Question: I have hundreds of csv files in one folder, having 9 columns ,wherein i want to delete last 8 columns and 1st row from all the files.
file looks like this
Also I am not sure if I can overwrite the the same file which is edited. For now i am considering that it is possible.
And if overwriting is not possible then it should save with same file name may be in different directory
Please suggest
Any help appreciated.
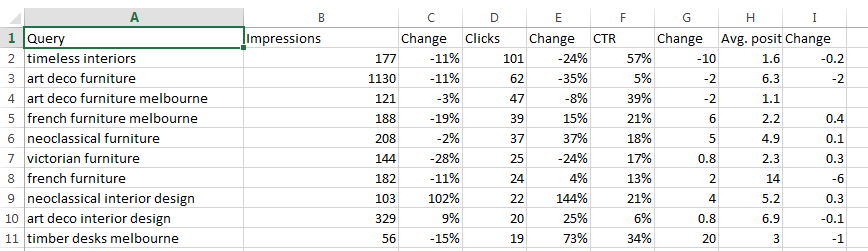
Answer: This code assumes you've put the batch file in the same directory as the csv files.
'''
@echo off
for /f %%A in ('dir /b *.csv') do (
for /f "skip=1 tokens=1,2* delims=," %%B in (%%A) do (
echo %%B>>newdata.csv
)
copy /y newdata.csv %%A
del newdata.csv
)
'''
And this code makes no assumptions about the location of your script, source csv files, or target folder:
'''
@echo off
set source_folder=C:\path o\your\csv
iles
set target_folder=C:\path o\your\output
older
if not exist %target_folder% mkdir %target_folder%
for /f %%A in ('dir /b %source_folder%\*.csv') do (
for /f "skip=1 tokens=1,2* delims=," %%B in (%source_folder%\%%A) do (
echo %%B>>%target_folder%\%%A
)
)
'''